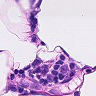
Metastatic tissue present: no